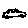
Label: car